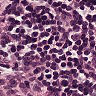
Metastatic tissue present: no